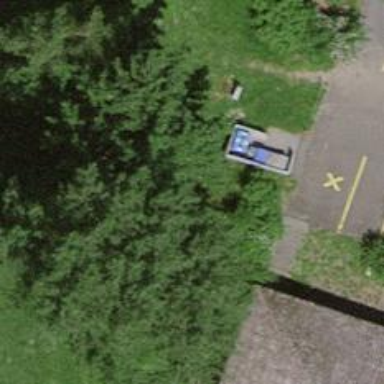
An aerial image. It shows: Recycling container at amenity designated for recycling.